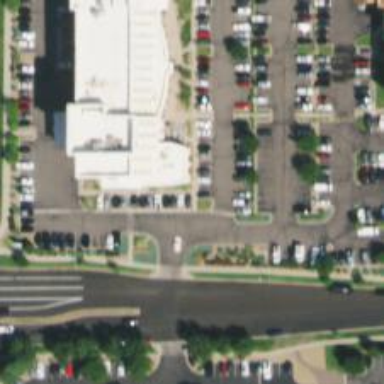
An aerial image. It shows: Car rental service.